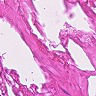
Metastatic tissue present: no